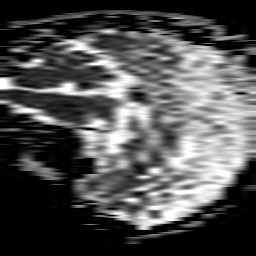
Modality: ADC
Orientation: sagittal
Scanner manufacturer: philips
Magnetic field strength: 1.5 T
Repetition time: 3.394 s
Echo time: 0.09411 s